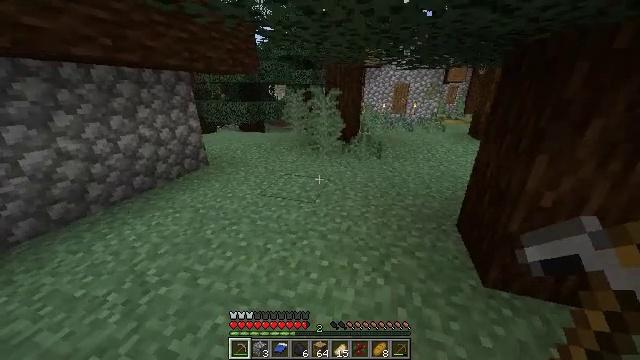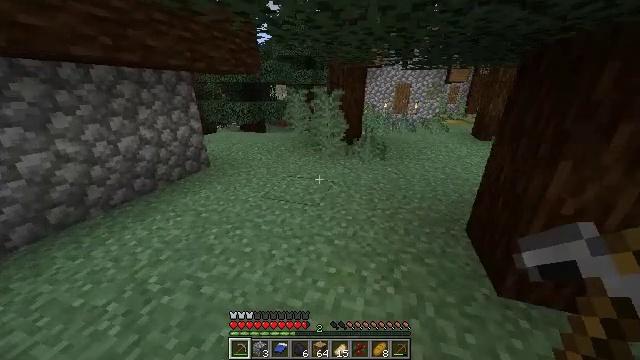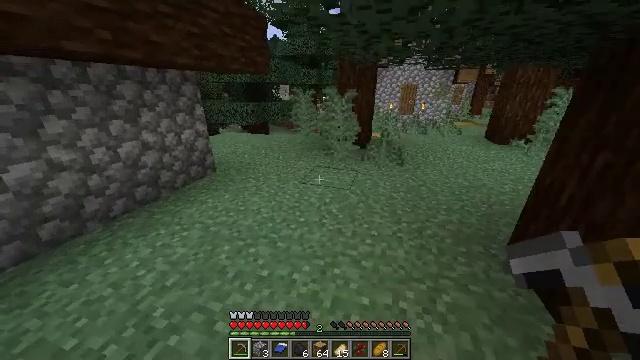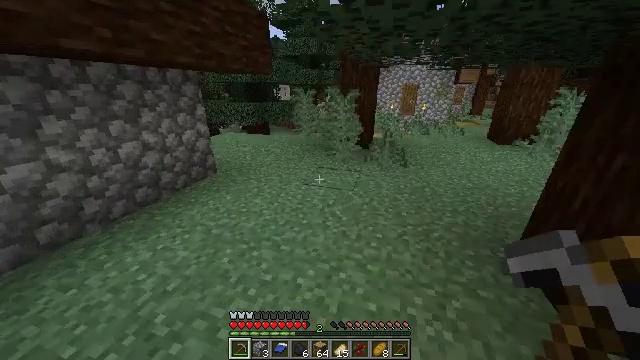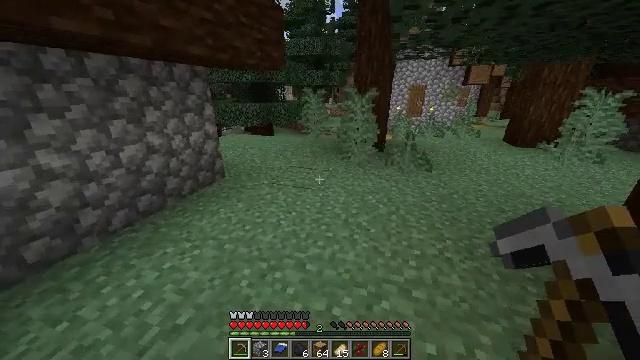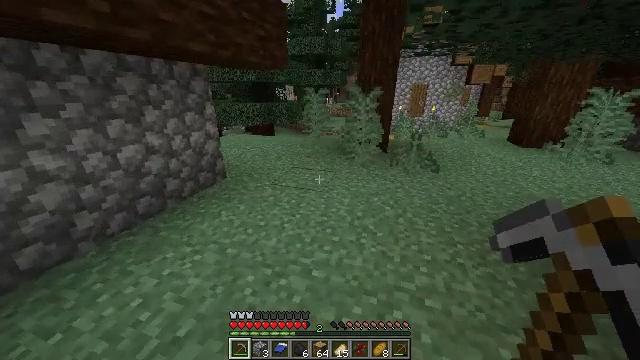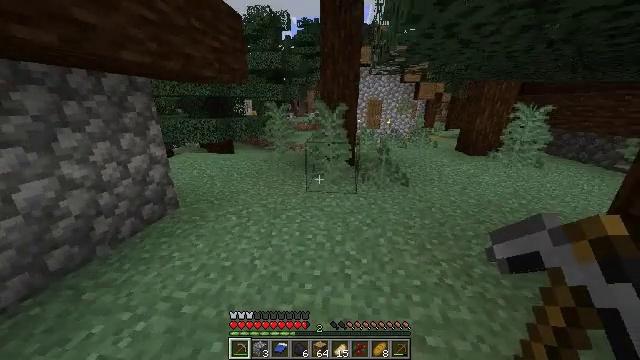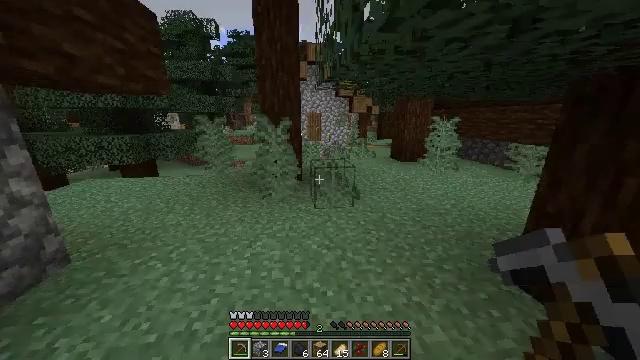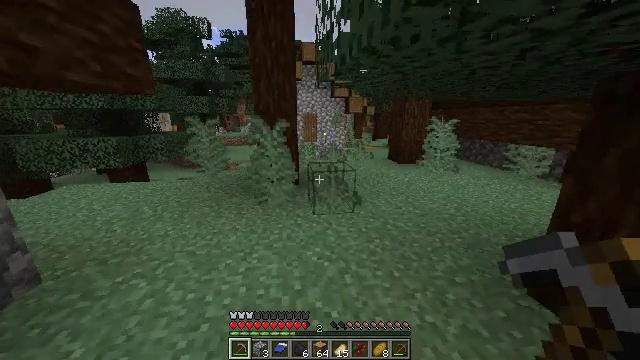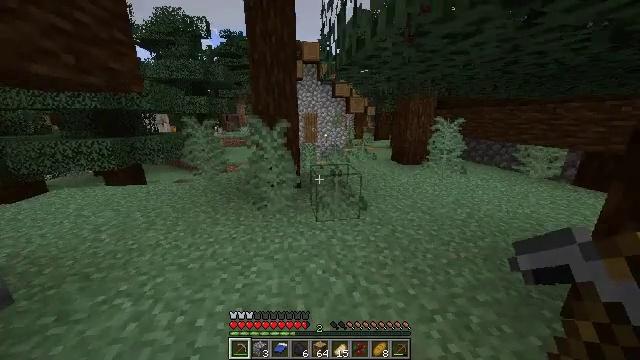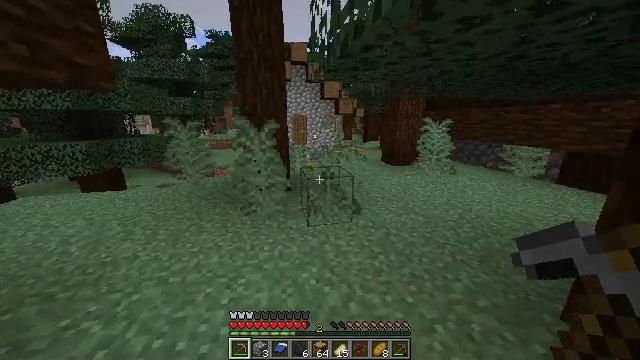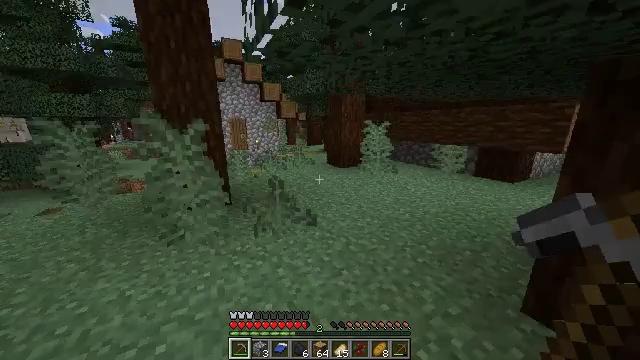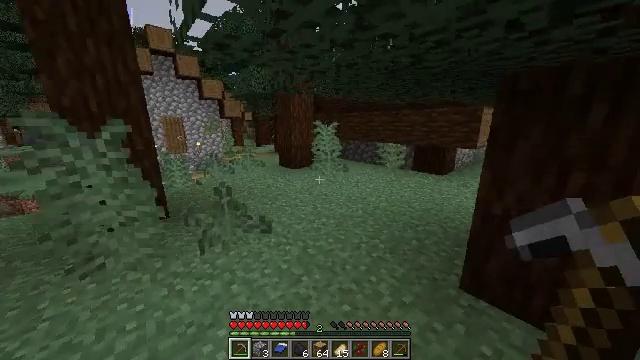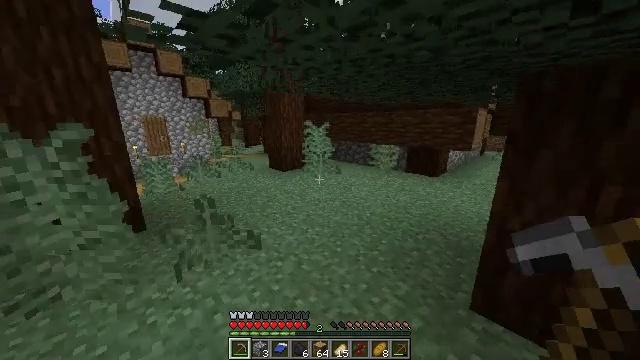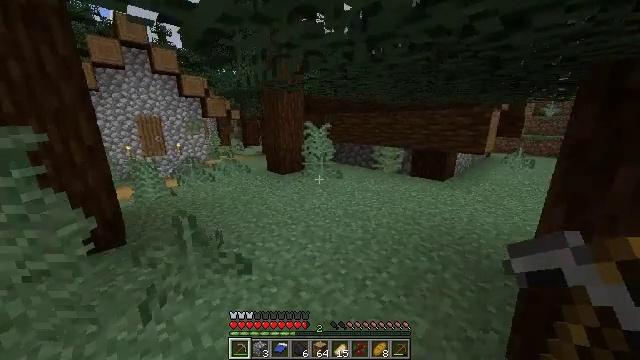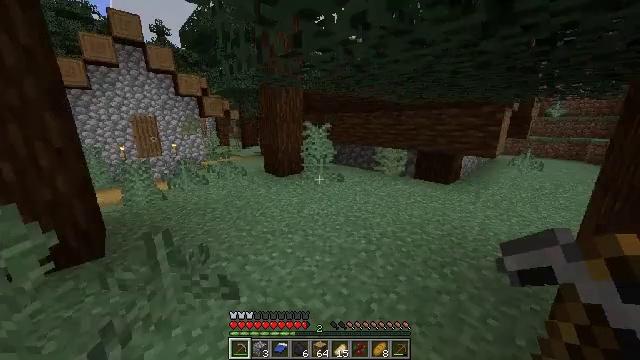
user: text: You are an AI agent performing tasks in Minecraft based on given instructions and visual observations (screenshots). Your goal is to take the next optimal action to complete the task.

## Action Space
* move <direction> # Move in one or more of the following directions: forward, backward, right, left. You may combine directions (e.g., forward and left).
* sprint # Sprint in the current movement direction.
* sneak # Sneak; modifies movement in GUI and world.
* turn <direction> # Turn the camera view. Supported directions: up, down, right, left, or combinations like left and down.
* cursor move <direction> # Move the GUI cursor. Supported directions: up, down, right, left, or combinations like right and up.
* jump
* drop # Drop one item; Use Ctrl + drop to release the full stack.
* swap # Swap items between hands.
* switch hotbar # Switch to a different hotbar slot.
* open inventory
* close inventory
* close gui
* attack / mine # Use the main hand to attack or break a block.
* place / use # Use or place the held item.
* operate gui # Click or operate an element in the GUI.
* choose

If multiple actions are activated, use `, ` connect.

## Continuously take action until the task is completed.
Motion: motion action
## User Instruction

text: craft item air
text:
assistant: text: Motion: move forward and move left
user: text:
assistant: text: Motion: move forward and move left
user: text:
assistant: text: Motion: move forward and move left
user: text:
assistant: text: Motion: move forward and move left
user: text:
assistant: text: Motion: move forward
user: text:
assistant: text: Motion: move forward, turn right and up
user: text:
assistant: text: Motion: move forward, turn right and up
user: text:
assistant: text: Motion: move forward, turn right
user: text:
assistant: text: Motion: move forward
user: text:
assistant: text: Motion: move forward, turn right
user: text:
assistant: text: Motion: move forward, turn right
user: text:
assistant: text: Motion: move forward, turn right
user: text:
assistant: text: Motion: move forward, turn right
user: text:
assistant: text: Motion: move forward
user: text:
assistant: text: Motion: move forward
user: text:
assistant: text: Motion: move forward, jump
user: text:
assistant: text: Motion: move forward, turn left, jump
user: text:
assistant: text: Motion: move forward, turn left, jump
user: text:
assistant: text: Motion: move forward, turn left
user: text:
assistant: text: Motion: move forward, turn left, jump
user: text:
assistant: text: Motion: move forward, turn left, jump
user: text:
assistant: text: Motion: move forward, turn left, jump
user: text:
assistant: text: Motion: move forward, turn left, jump
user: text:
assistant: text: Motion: move forward, turn left, jump
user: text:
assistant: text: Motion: move forward, jump
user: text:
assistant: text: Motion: move forward, jump
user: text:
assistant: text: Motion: move forward, jump
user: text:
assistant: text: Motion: move forward, jump
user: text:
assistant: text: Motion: move forward
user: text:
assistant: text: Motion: move forward, jump